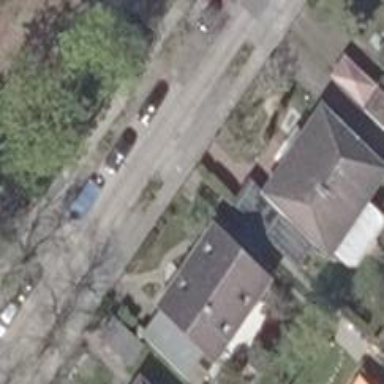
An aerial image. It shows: Asphalt road in residential area.